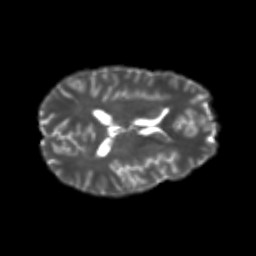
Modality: T2w
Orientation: axial
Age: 24
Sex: male
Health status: healthy
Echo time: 0.074 s